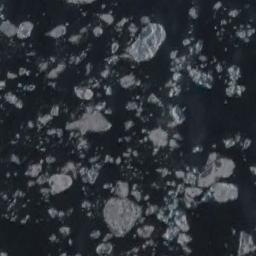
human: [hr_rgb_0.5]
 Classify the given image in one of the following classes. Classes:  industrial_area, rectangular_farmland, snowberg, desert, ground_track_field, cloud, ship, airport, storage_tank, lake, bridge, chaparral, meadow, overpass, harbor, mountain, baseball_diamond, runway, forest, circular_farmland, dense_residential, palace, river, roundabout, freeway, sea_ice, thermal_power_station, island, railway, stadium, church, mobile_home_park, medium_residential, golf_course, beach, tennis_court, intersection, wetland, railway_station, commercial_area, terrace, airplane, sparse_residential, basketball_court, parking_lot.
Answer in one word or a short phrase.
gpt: sea_ice